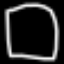
Label: square